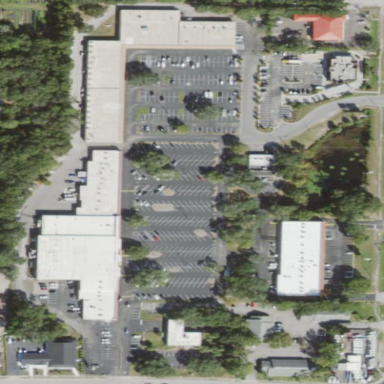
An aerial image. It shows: Retail area.